Question: Is there any way to add star rating in bootstrap popover?
I tried doing this But I am not getting the Count -
Code -
'''
$('#member1').popover({
html: true,
placement: 'bottom',
content: function() {
return $($(this).data('contentwrapper')).html();
}
}).click(function() {
$('.star').each(function(el) {
$(this).raty('destroy');
$(this).raty({
starOff : 'http://wbotelhos.com/raty/lib/images/star-off.png',
starOn : 'http://wbotelhos.com/raty/lib/images/star-on.png',
start: $(this).attr('data-rating')
});
});
});
'''
<URL>
Is there any better solution?
I want result like this -

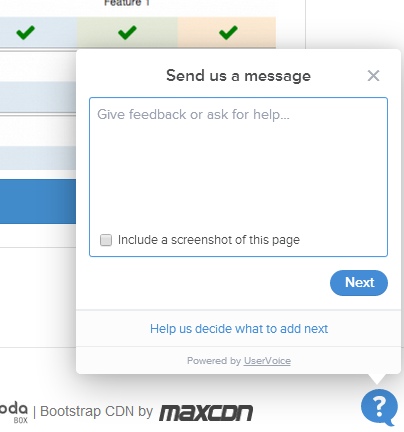
Answer: I cannot associate your example image with the fiddle? But,think the row / col markup somehow ruins the popover, why not just
'''
<div class="contentEval">
<div class="ratings star" id="rating1" data-rating="1"></div>
</div>
'''
Then, see the raty docs -> <URL> you need to create an event where you can transfer the selected rating back to the 'data-range' attribute :
'''
..
click: function(score, evt) {
$('#member1').popover('hide');
$(this).attr('data-rating', score);
alert('your rating is : '+$('.star').attr('data-rating'));
}
..
'''
see forked fiddle -> <URL>